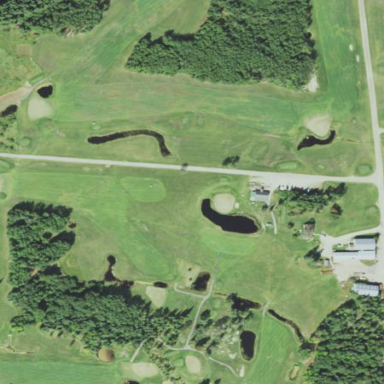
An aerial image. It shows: Golf course.